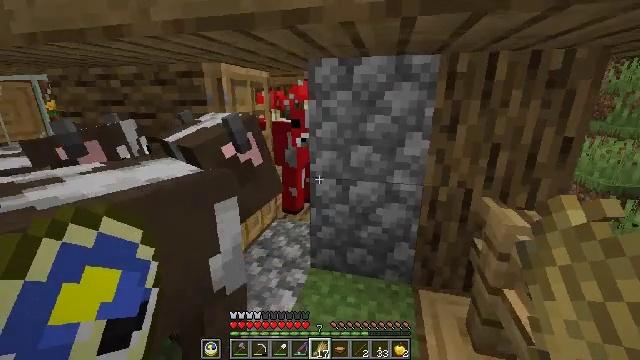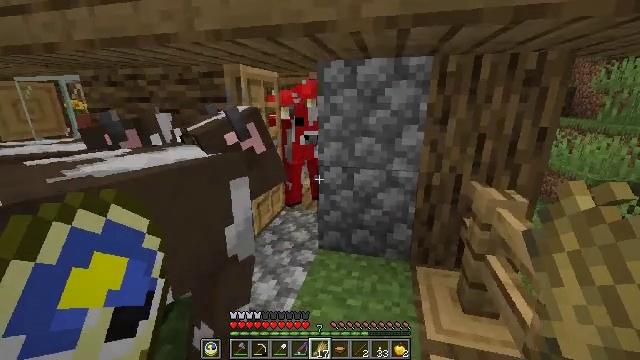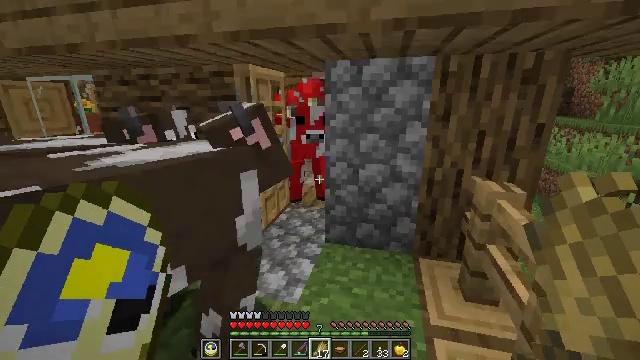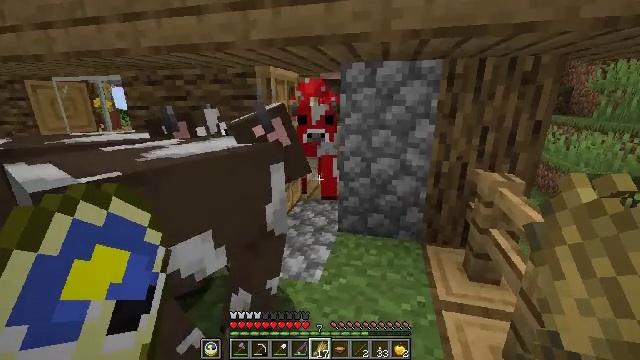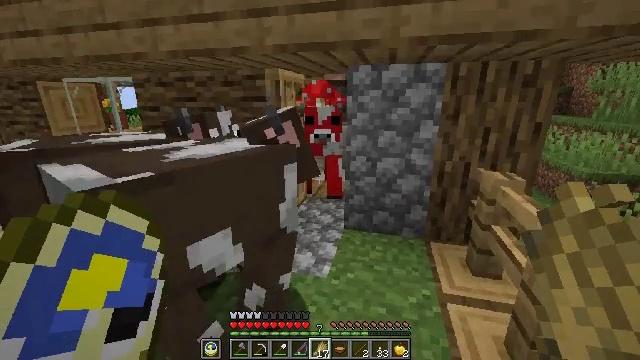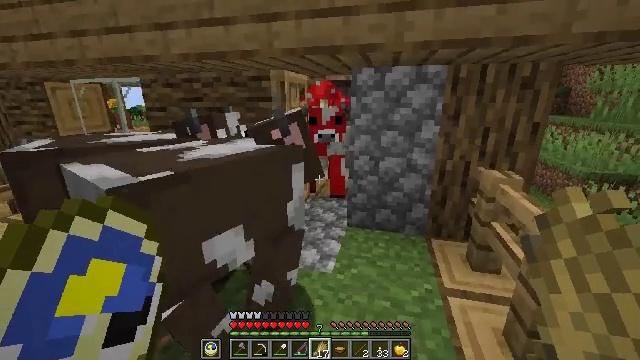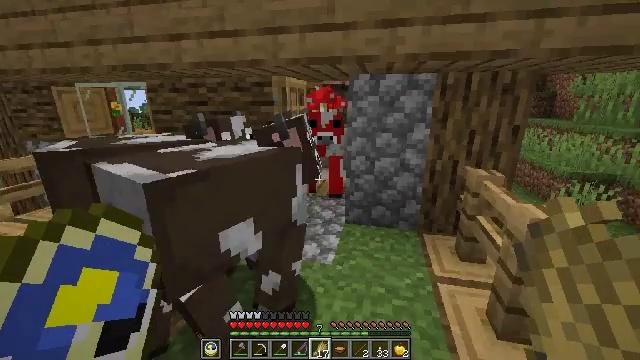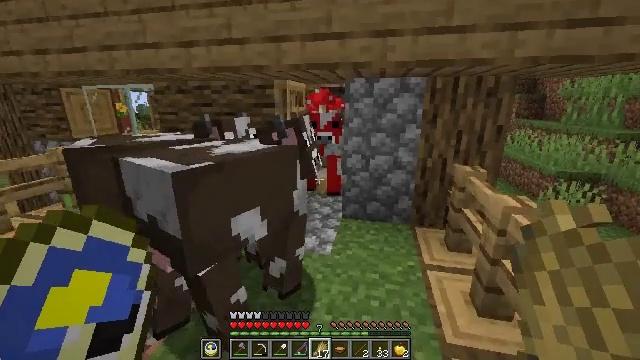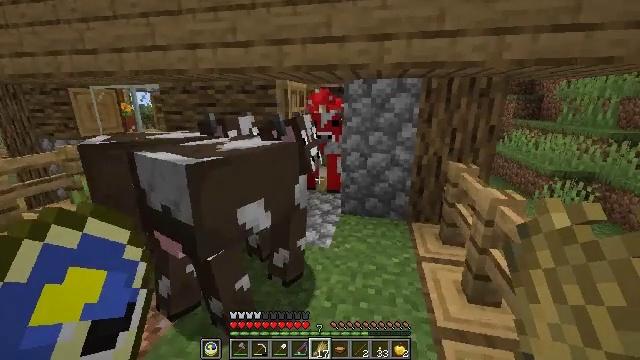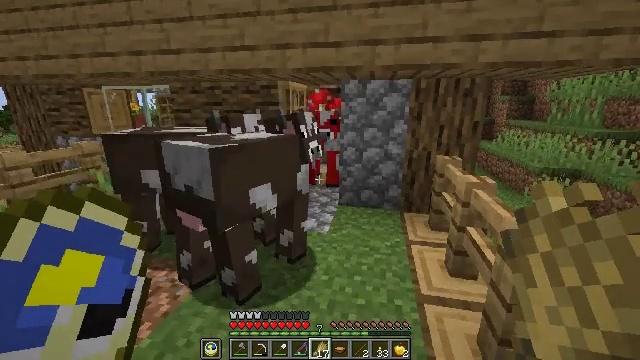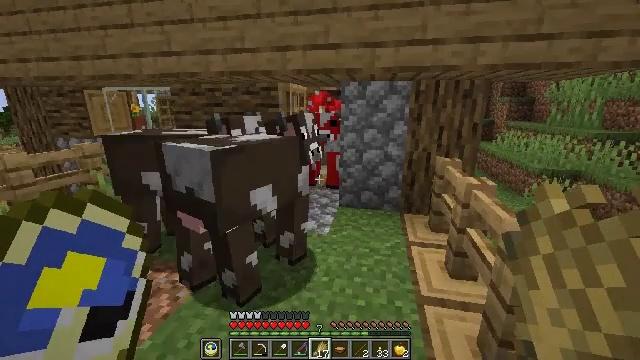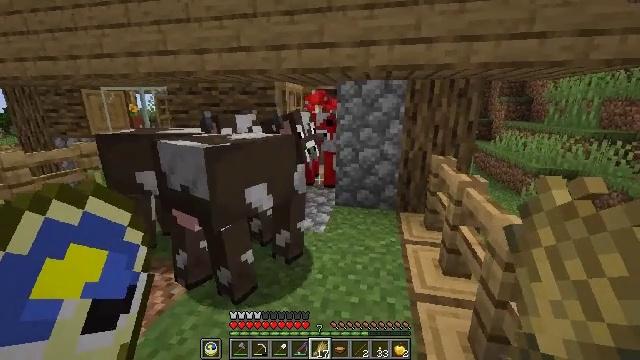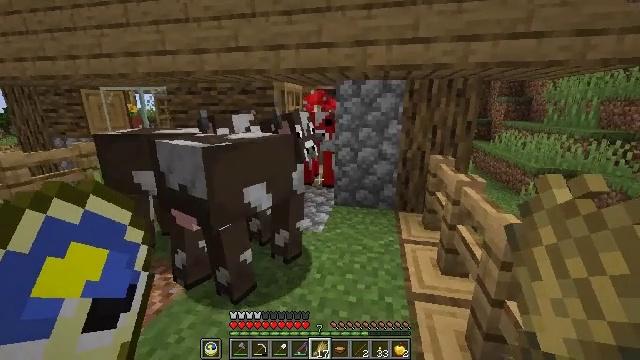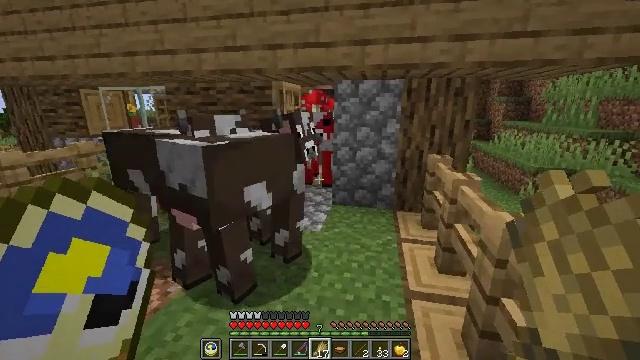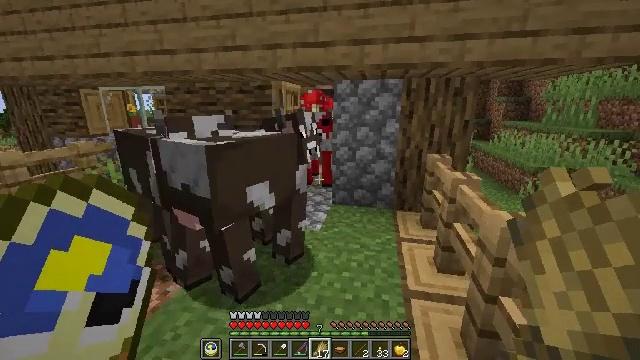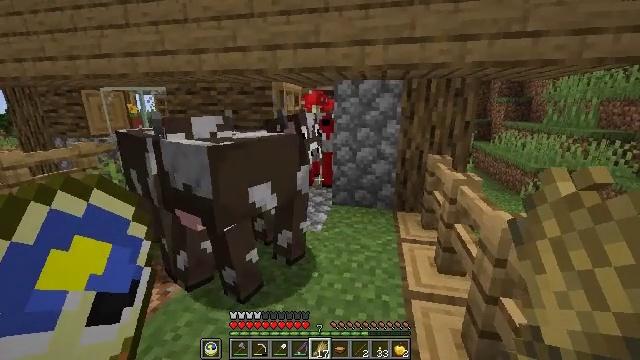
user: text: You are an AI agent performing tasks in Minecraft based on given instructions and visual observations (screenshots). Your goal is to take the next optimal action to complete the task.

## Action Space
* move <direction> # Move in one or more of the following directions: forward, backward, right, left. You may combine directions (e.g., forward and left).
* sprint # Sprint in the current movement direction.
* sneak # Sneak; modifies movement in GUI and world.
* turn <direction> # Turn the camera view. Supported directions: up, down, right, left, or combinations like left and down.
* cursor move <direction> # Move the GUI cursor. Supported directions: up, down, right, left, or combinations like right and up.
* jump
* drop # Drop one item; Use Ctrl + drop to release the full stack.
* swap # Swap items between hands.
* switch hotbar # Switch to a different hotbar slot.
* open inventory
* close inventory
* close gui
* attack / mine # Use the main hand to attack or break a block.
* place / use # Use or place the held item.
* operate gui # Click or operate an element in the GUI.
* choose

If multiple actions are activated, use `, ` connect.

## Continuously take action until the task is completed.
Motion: motion action
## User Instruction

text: Mine the oak door to pick it up.
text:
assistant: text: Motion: move back and move left
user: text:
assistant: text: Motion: move back and move left
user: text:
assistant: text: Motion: move back and move left
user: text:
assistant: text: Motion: move back and move left
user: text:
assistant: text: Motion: move back
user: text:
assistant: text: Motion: move back, turn right
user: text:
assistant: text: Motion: move back
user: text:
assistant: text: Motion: move back
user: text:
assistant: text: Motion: move back
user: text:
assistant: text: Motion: move back
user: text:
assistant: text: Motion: move back
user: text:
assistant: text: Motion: no_op
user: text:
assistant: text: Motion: no_op
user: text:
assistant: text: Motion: no_op
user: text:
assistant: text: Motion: no_op
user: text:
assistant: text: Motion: no_op
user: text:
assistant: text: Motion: move back
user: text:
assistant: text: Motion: move back
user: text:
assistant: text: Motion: move back
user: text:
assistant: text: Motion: move back
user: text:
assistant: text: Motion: move back
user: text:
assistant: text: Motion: move back
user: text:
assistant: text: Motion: no_op
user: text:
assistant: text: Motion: no_op
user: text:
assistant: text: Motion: no_op
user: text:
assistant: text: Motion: no_op
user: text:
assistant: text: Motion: no_op
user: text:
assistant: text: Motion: move left
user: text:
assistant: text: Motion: move left
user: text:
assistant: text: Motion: move left